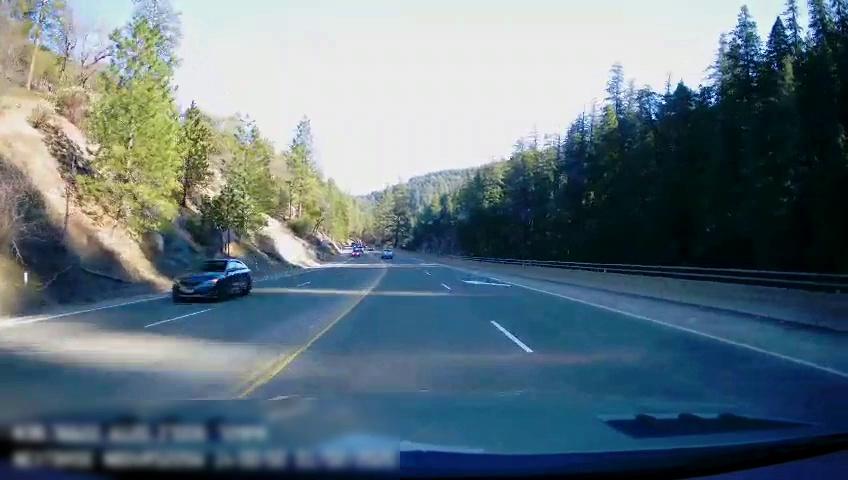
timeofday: Day
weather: Sunny
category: Drivable Space
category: Drivable Space
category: Vehicles | Truck
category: Vehicles | Car
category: Vehicles | Car
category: Lanes | Opposite Lane
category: Lanes | Current Lane
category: Lanes | Opposite Lane
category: Lanes | Current Lane
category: Lanes | Current Lane
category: Lanes | Opposite Lane